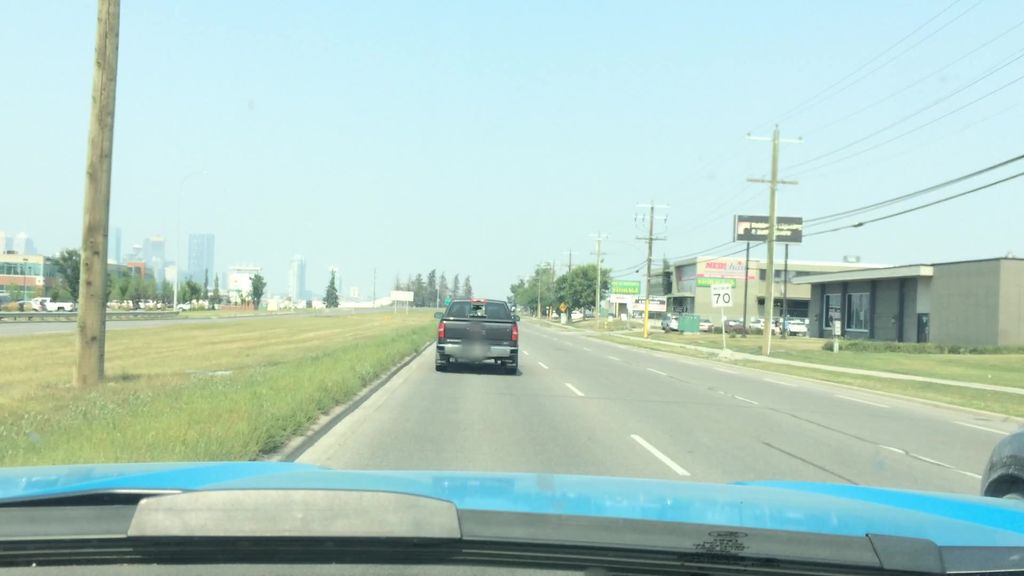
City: calgary